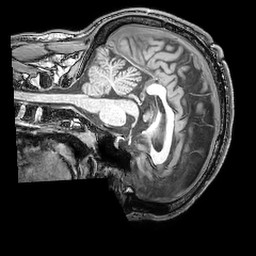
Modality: T1w
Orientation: sagittal
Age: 47
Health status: ill
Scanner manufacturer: philips
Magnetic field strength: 3 T
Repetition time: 0.007 s
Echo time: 0.0035 s